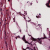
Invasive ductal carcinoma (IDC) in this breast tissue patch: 0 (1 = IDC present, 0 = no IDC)